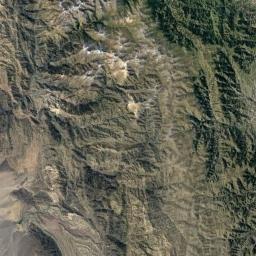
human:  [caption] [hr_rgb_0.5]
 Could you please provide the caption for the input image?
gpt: There is a yellow bare field on this mountain .

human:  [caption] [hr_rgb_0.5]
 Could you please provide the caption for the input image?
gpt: The mountain is consist of half of green plants and half of bare land .

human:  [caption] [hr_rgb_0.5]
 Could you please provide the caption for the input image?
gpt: The folded mountain consists of some ridges and valleys and is covered with some vegetation .

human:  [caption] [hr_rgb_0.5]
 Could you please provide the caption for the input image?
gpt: The mountains are winding and undulating .

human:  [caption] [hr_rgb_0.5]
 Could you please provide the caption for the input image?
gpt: There are some  ridges on the mountain .